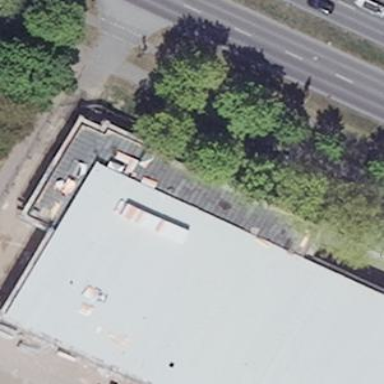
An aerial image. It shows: Commercial building.